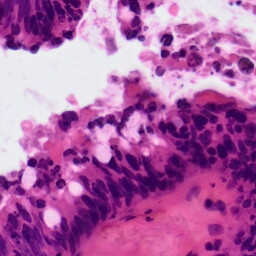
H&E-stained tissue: Colon